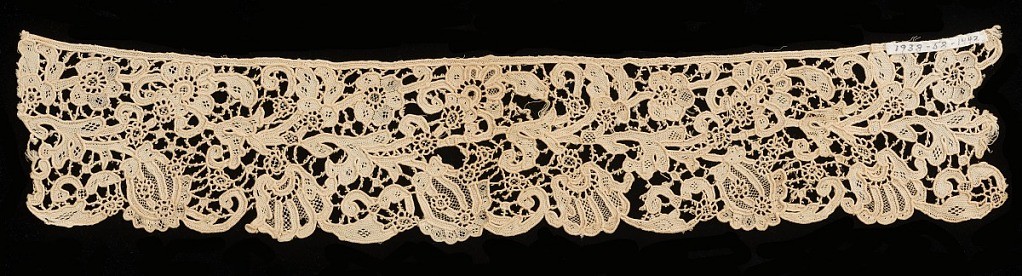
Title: Border
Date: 19th century
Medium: cotton Technique: needle lace
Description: Pattern of flowering stem with conventionalized forms forming a scalloped border.